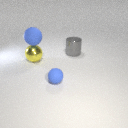
large gray metal cylinder behind small blue rubber sphere